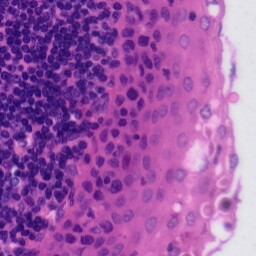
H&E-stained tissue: Tonsil